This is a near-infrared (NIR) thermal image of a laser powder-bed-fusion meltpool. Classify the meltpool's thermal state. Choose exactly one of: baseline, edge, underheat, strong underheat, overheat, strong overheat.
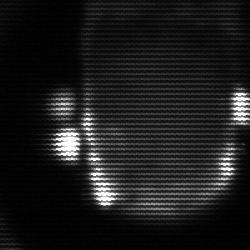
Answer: baseline